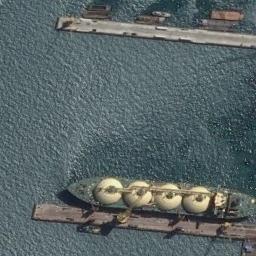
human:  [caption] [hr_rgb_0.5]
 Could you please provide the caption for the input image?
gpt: A green LNG ship docked by the dock with four large tanks on board .

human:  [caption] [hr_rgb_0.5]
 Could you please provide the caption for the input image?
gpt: There is a ship in the blue water on the shore .

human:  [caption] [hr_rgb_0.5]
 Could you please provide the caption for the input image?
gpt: Three ships of different shapes and sizes are at sea .

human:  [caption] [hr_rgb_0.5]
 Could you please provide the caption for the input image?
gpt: The ship and several boats are docked at the dock .

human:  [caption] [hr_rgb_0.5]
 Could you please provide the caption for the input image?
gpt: There are some ships on the harbor .